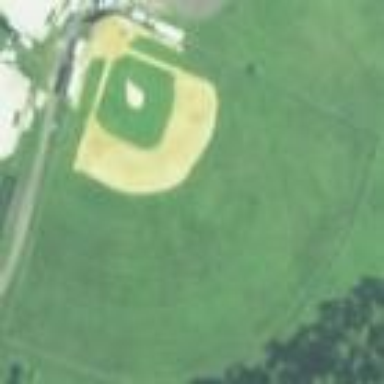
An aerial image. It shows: Baseball pitch for leisure land activities.